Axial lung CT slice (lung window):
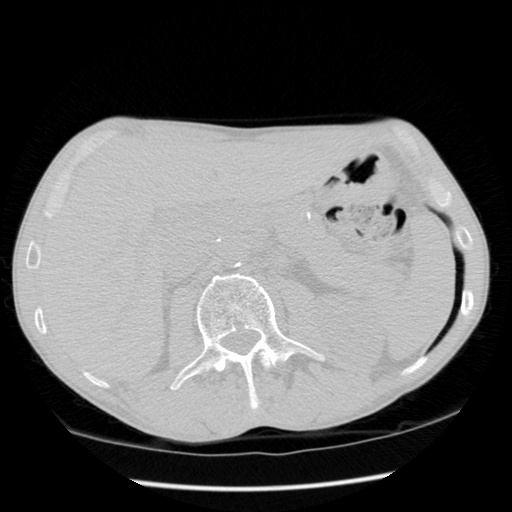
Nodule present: no